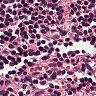
Metastatic tissue present: no